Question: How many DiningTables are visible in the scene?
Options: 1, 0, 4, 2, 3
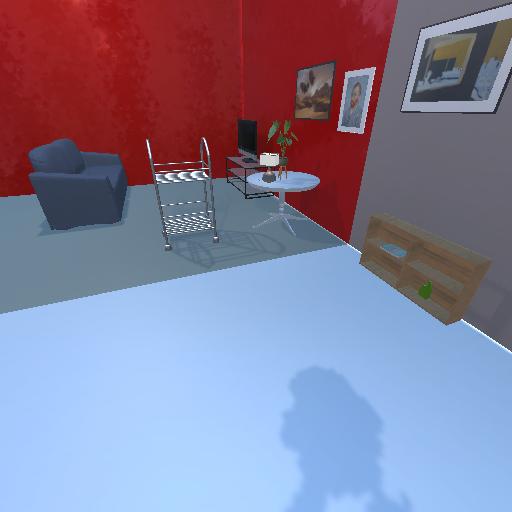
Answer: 1